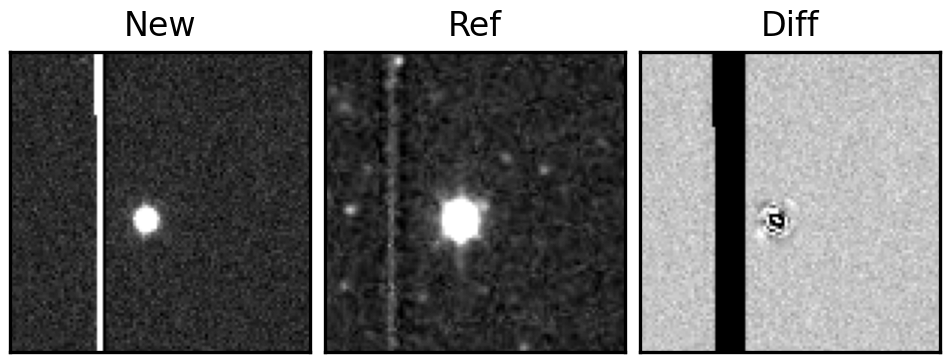
Label: bogus